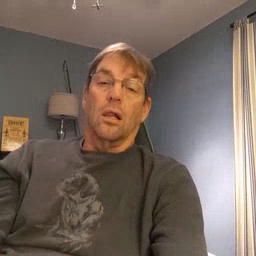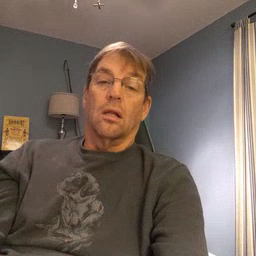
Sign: callonphone